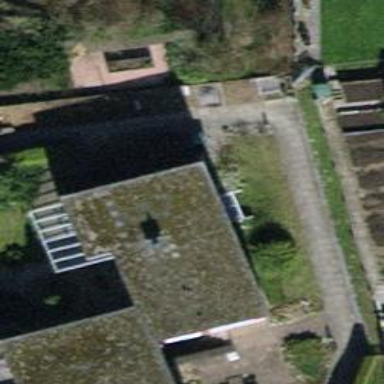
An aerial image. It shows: Terrace building.